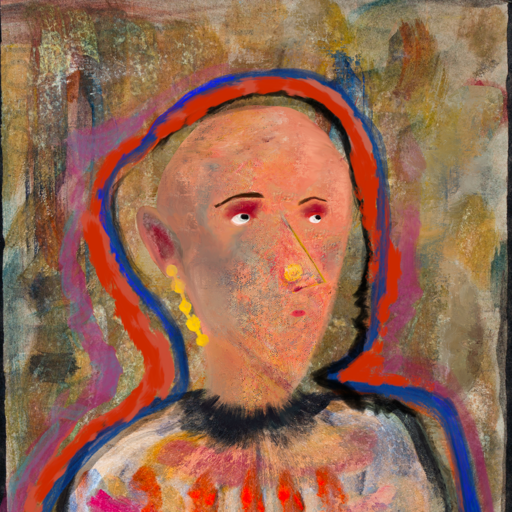
Background: Pipe, Head And Neck Side: Irani, Face Side: Irani, Bust: Childish, Hair Side: Experience, Head Accessory: Blank, Second Necklace: Blank, Necklace: Blank, Baby: Blank